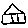
Label: house